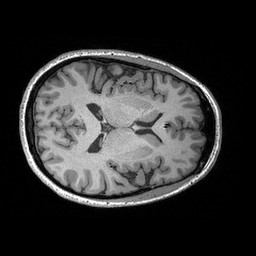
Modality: T1w
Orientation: axial
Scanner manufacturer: siemens
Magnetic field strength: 3 T
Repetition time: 2.3 s
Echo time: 0.00298 s